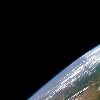
Label: space